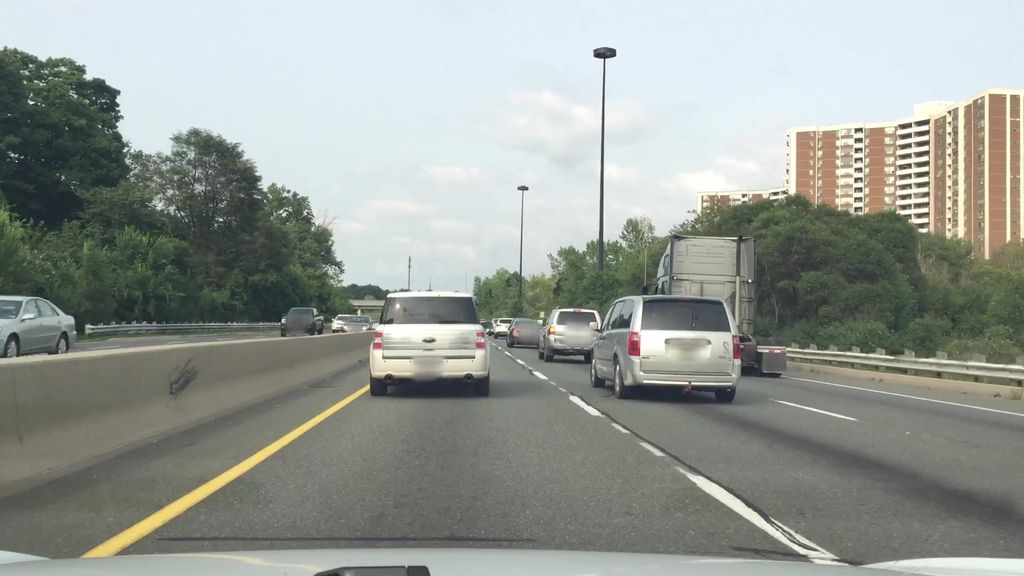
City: toronto